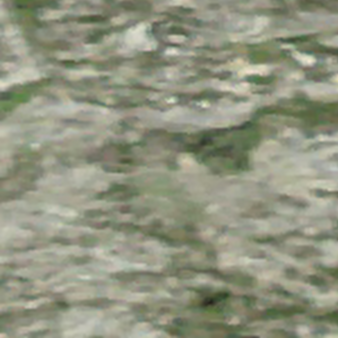
Label: other